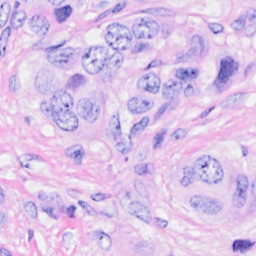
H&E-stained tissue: Breast